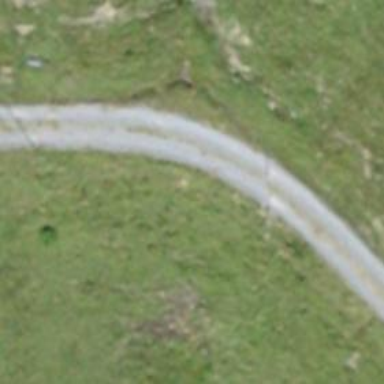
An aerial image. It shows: Gravel track categorized as grade2 with downhill piste type.